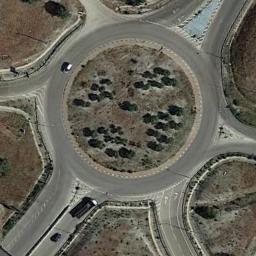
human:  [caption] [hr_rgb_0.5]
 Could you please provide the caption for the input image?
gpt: The roundabout connects six roads and some trees are in the middle of the roundabout .

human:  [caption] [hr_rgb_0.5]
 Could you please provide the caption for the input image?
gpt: There are several cars at the roundabout .

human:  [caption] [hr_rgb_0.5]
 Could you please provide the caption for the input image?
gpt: There are several moving vehicles on the road at the roundabout, With some trees and a large area of ​​wasteland around the roundabout .

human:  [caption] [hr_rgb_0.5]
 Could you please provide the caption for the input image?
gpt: The roundabout is on the bare land next to trees .

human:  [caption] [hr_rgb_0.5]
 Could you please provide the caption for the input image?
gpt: There are some bare land around the roundabout .